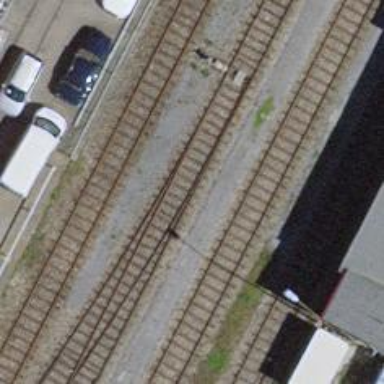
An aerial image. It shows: Disused railway spur with single track.